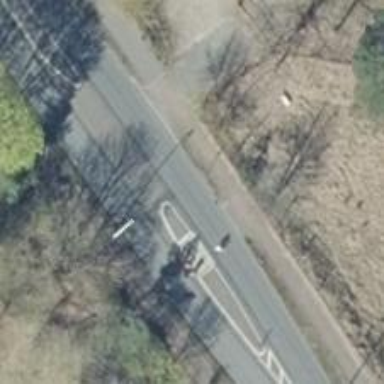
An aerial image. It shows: Uncontrolled road crossing.